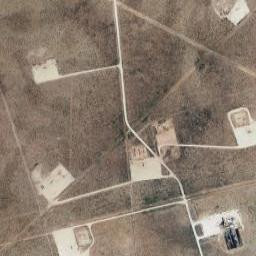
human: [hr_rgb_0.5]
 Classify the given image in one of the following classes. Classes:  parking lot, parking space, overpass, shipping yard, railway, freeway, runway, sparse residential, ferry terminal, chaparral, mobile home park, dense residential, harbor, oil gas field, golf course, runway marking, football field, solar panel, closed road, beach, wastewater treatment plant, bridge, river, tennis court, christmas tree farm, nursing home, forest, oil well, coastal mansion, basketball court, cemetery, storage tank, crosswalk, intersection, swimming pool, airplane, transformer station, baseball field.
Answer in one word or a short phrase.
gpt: oil gas field